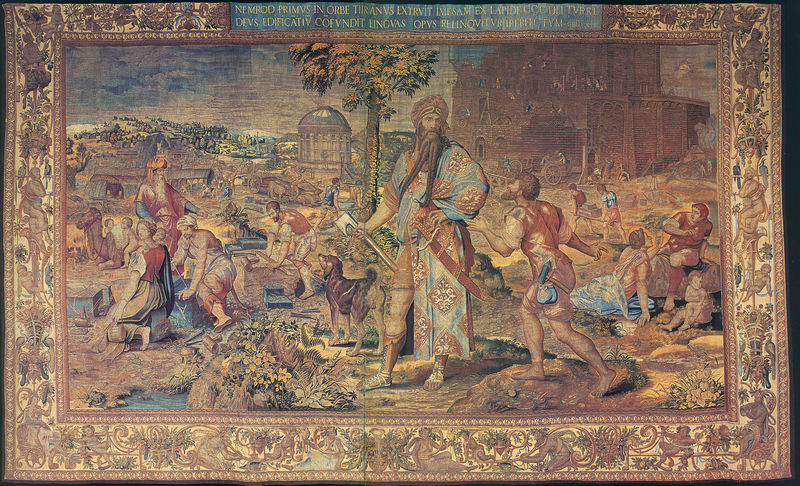
Titel: Die Tapiserien von Sigismund Augustus (Zyklus des Alten Testaments): Die Errichtung des Turms von Babel
Künstler: Michiel Coxcie
Standort: Herstellungsort: Brüssel (EU - B)
Schlagwörter: baum, blau, gemälde, himmel, mann, wasser, frauen, menschen, see, stadt, blumen, männer, szene, blüten, gebäude, hund, leute, ornament, teppich, bart, rahmen, tragen, herr, hügel, natur, gewässer, kirche, gewand, gold, stickerei, pflanzen, turm, kuppel, wandteppich, inschrift, sandalen, burg, orient, waffe, herrscher, ornamental, axt, bettler, planzen, tempel, pavillon, gerahmt, beil, träger, babel, zierleiste, bauten, sultan, kamel, latein, bam, osmane, osmanen, stadz, historienszene, bart#, nlumen